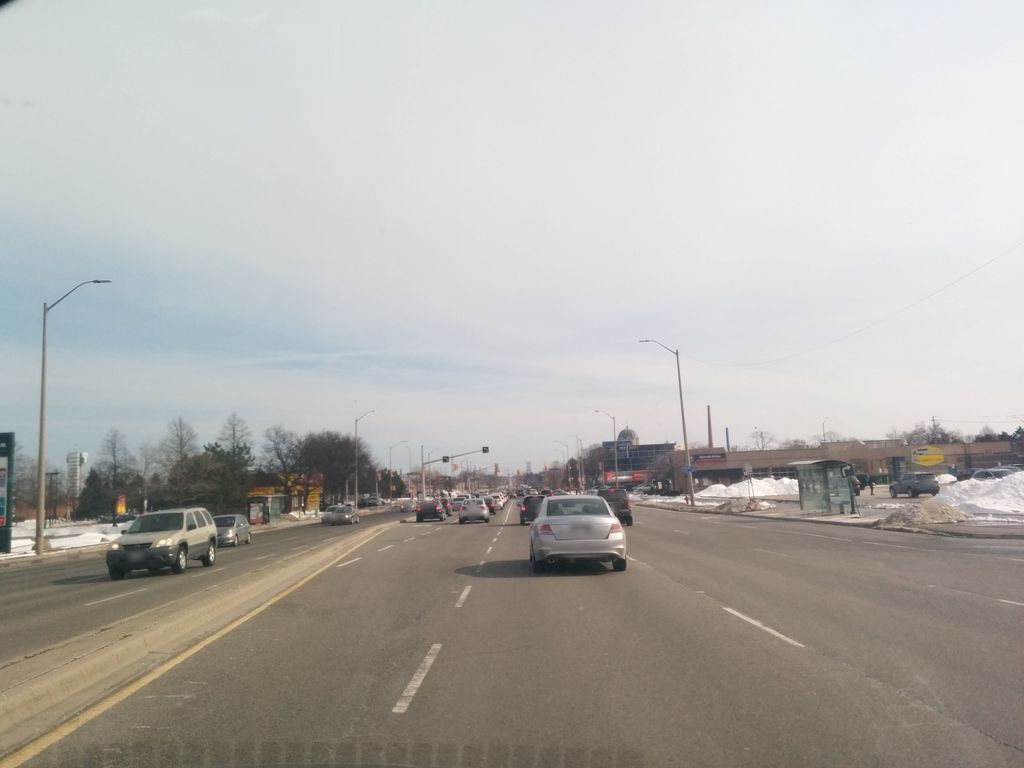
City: toronto